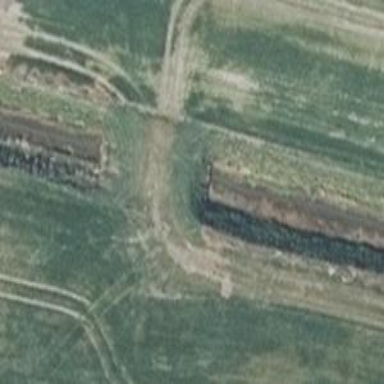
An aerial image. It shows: Culvert tunnel.